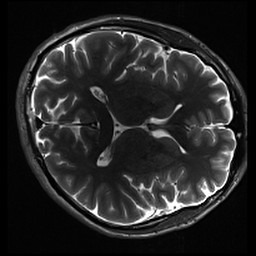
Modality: inplaneT2
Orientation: axial